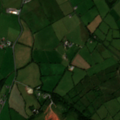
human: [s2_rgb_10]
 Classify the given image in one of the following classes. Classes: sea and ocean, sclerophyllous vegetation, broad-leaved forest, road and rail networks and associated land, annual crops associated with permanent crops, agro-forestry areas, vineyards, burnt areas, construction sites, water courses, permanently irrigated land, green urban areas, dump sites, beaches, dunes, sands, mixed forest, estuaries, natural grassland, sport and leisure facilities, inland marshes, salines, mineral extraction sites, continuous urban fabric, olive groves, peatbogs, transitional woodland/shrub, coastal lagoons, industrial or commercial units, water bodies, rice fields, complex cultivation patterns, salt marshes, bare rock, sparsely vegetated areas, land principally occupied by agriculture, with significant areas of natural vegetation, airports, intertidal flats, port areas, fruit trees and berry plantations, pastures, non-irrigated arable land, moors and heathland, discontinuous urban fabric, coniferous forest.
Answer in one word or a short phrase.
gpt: mineral extraction sites, pastures, mixed forest